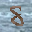
Label: 8